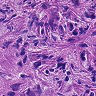
Metastatic tissue present: yes